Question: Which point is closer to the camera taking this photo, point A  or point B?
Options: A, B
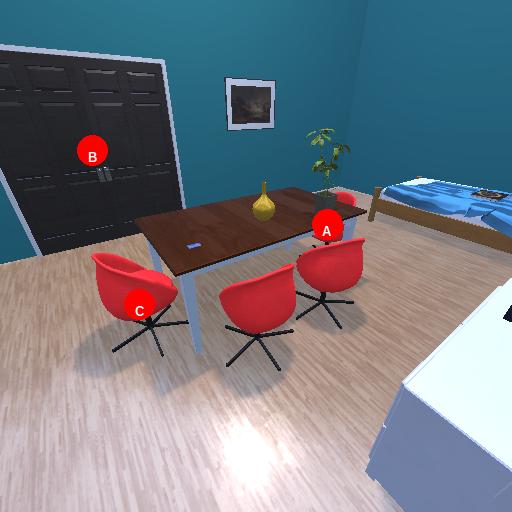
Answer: A